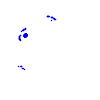
Particle: pion